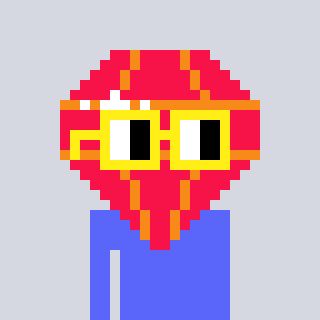
a pixel art character with square yellow glasses, a red diamond-shaped head and a purple-colored body on a cool background